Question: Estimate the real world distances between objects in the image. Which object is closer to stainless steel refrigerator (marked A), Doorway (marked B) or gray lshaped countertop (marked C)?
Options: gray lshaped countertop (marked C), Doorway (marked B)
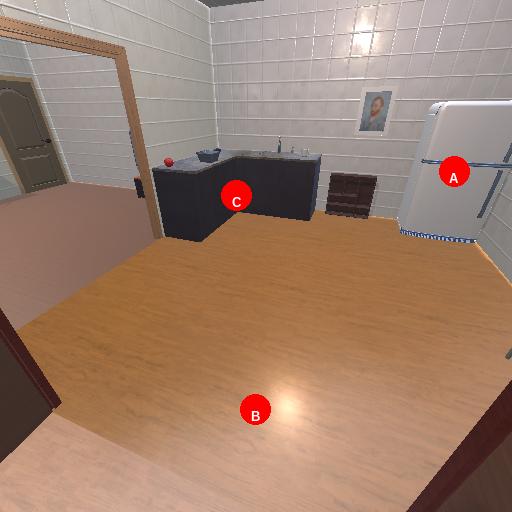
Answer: gray lshaped countertop (marked C)